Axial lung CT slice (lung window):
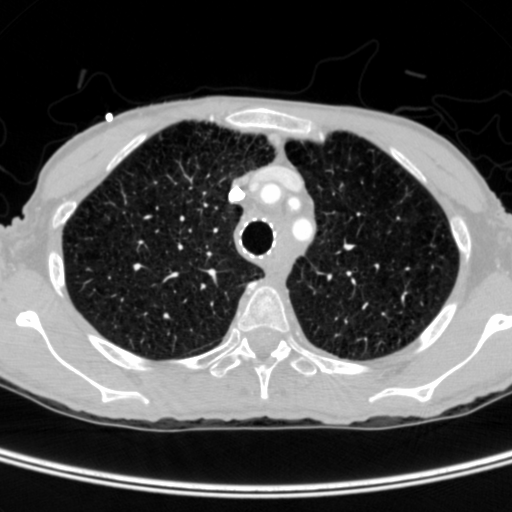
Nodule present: no